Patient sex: M
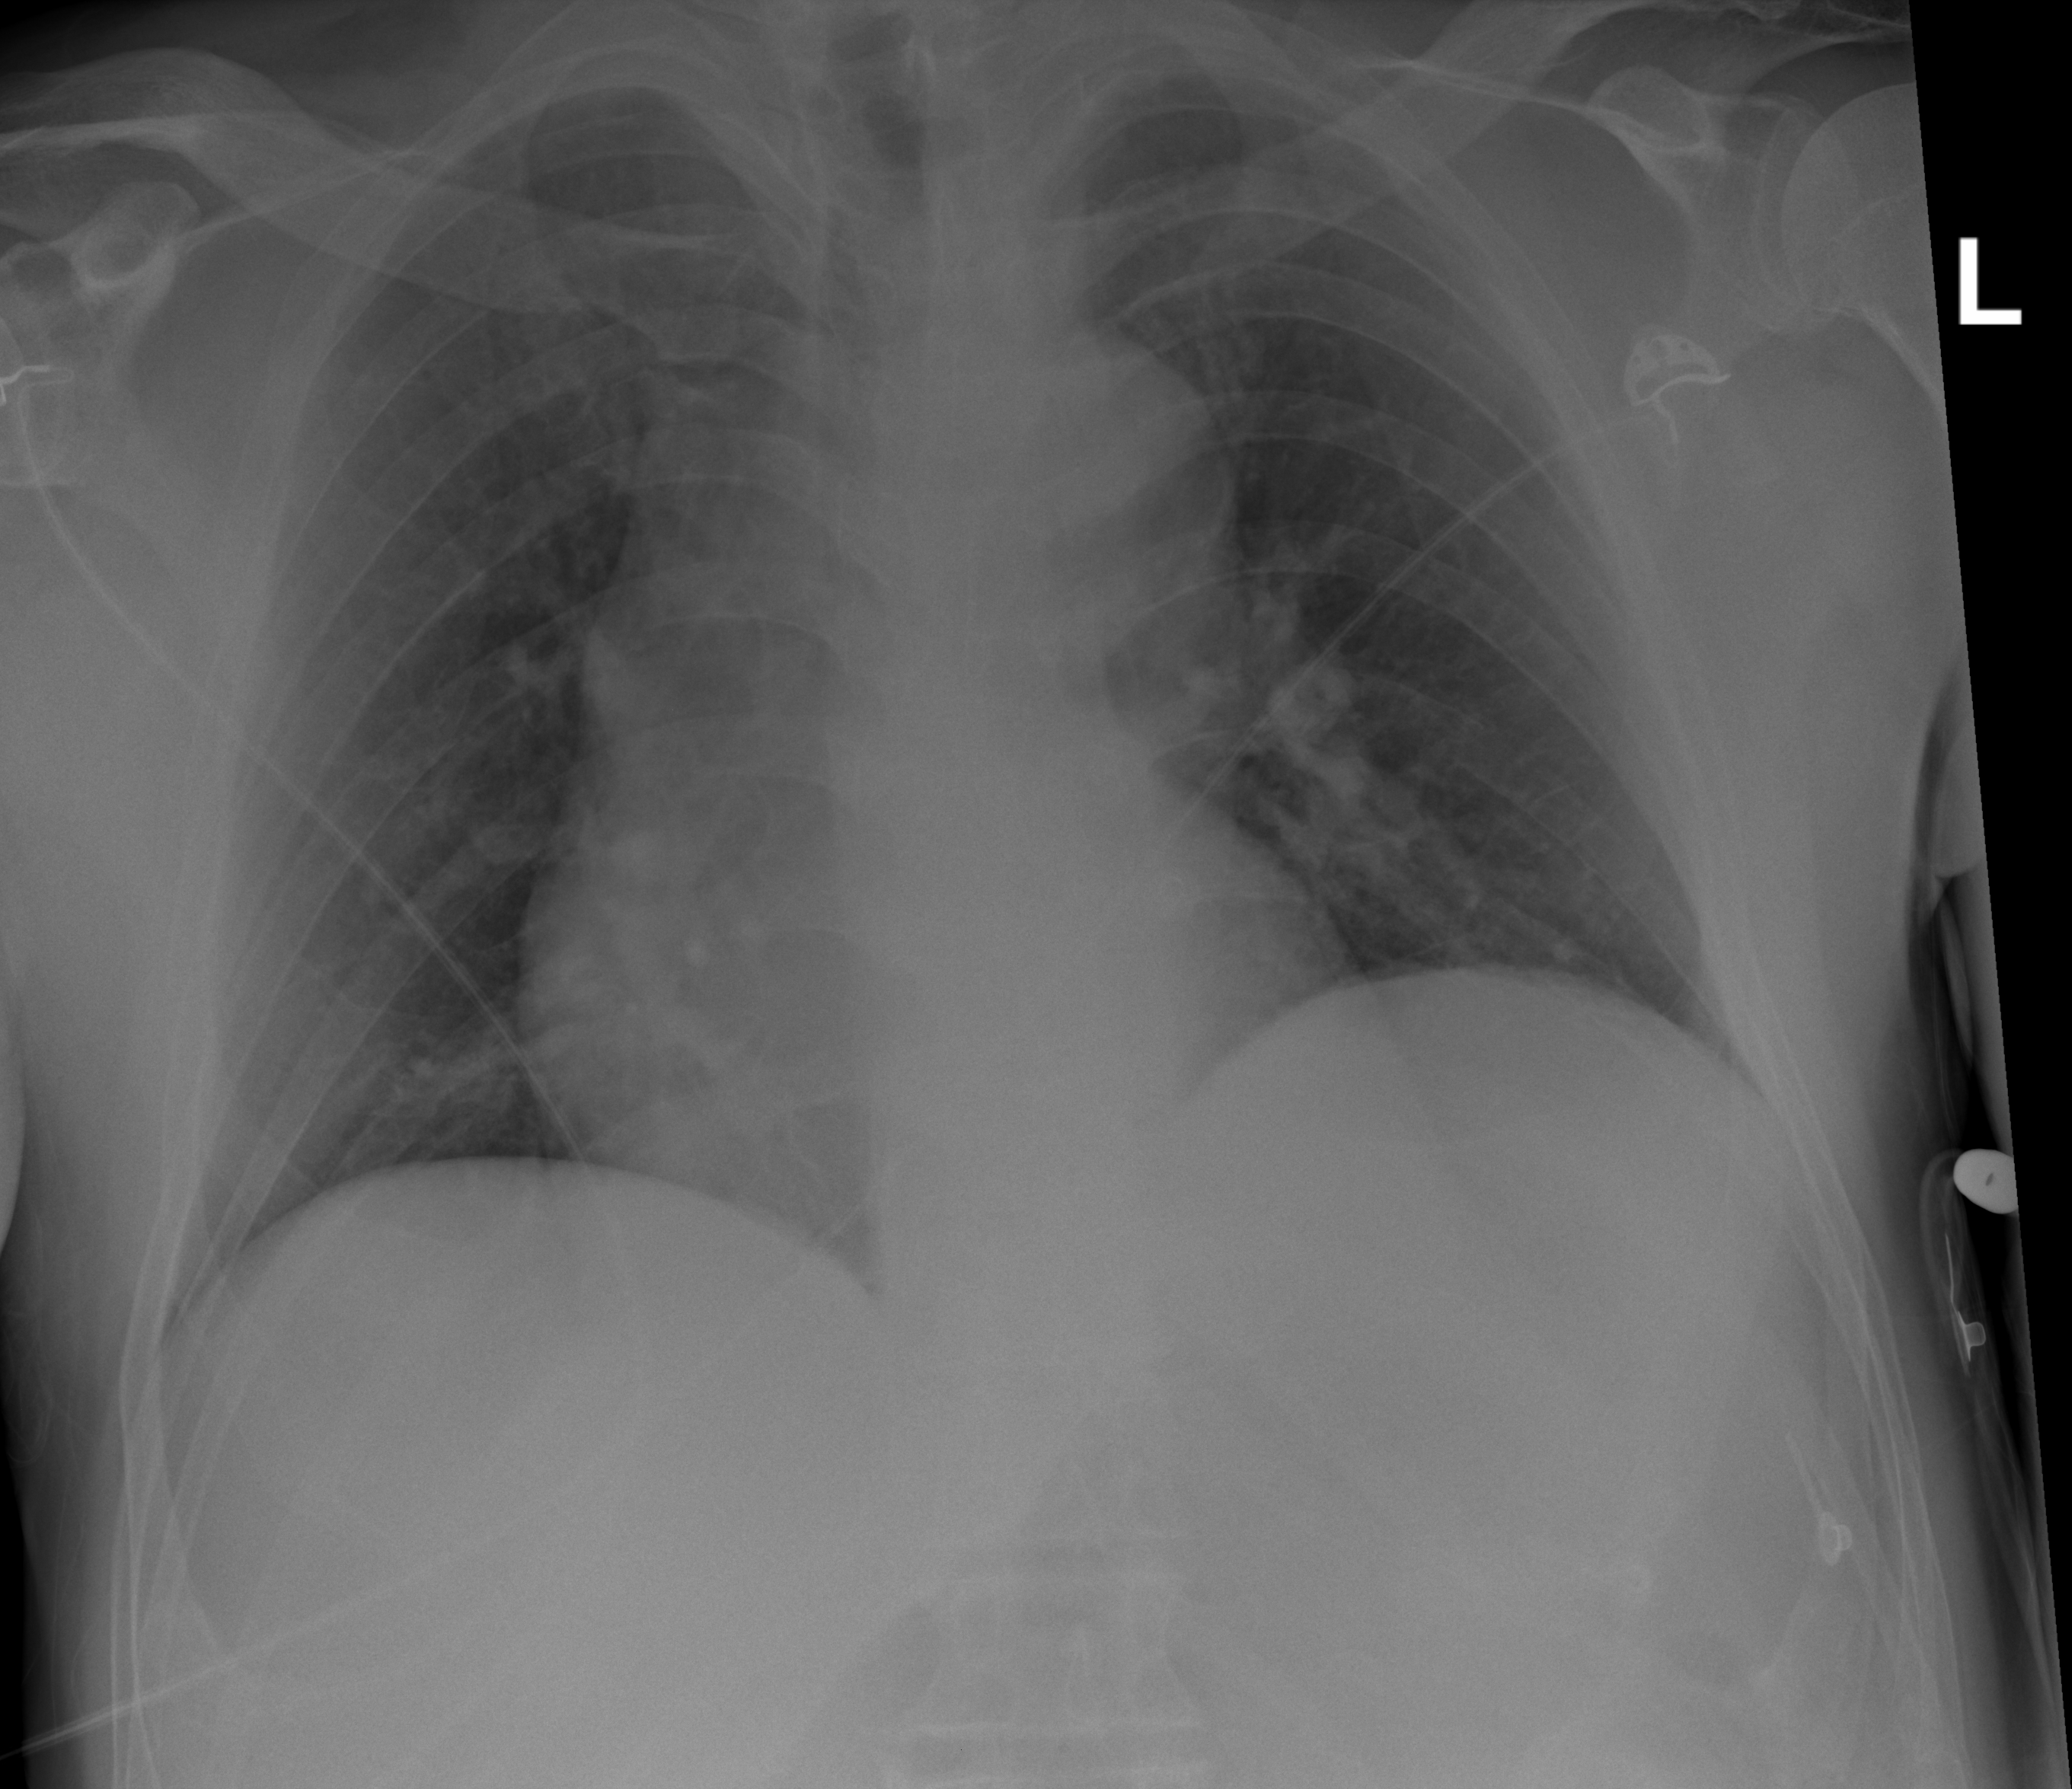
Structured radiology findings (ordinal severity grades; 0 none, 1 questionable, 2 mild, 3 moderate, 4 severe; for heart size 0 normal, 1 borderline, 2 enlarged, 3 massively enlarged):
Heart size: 2
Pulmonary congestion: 1
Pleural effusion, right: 0
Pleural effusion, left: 0
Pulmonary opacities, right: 0
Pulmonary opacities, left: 0
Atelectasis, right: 2
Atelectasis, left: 0